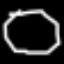
Label: octagon